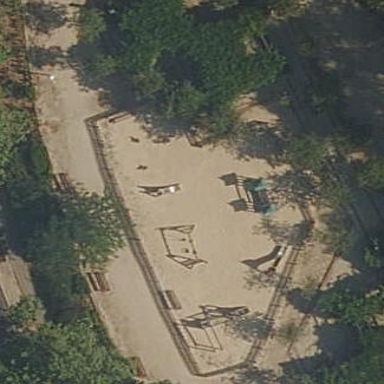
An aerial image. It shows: Playground area for leisure activities on the land.